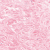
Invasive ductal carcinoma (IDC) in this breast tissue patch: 0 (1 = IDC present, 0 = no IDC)